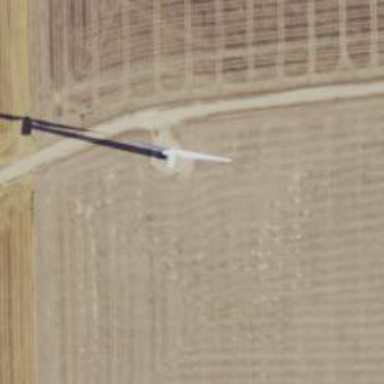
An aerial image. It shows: Wind turbine generator that utilizes wind as its source for generating electricity. It is of the horizontal axis type.